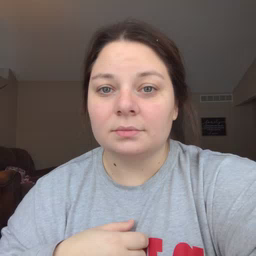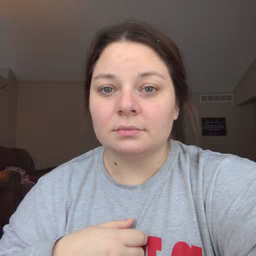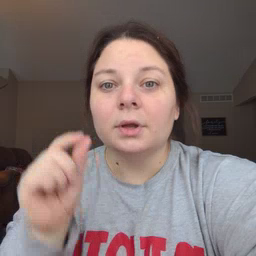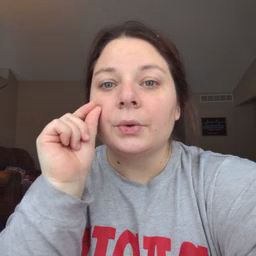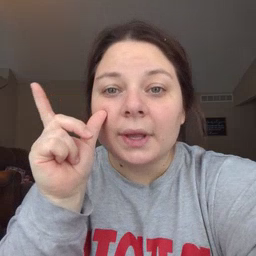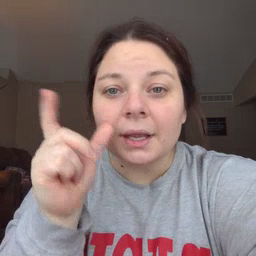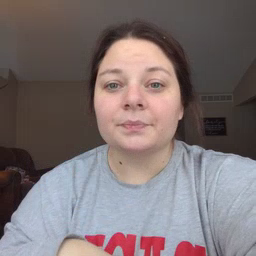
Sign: awake